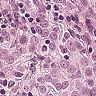
Metastatic tissue present: yes